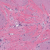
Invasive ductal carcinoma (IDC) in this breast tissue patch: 1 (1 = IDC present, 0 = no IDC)